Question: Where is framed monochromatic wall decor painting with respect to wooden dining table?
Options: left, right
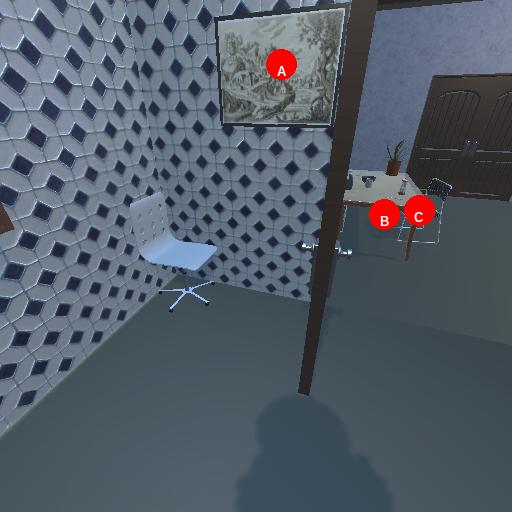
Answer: left